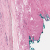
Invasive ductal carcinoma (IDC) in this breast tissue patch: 0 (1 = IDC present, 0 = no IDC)